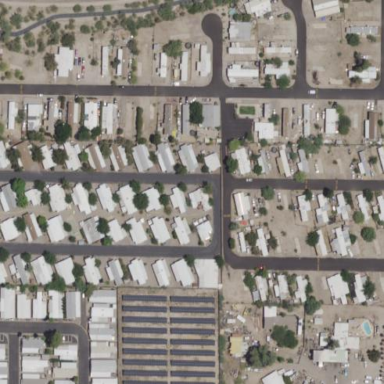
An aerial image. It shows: Residential area known as trailer park.